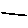
Label: line